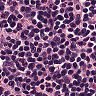
Metastatic tissue present: no